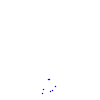
Particle: proton